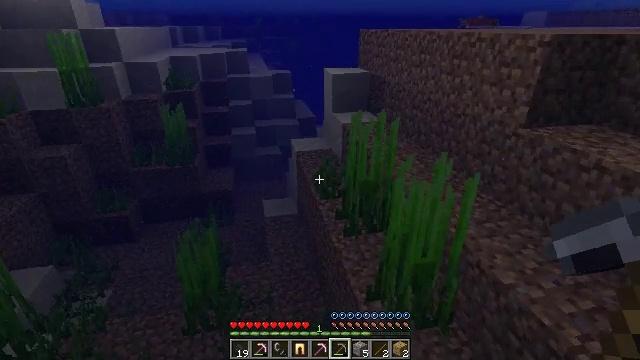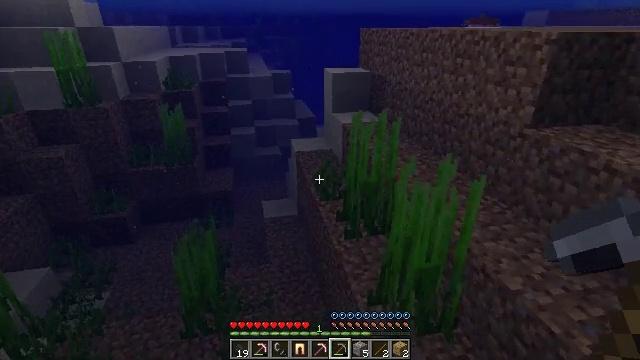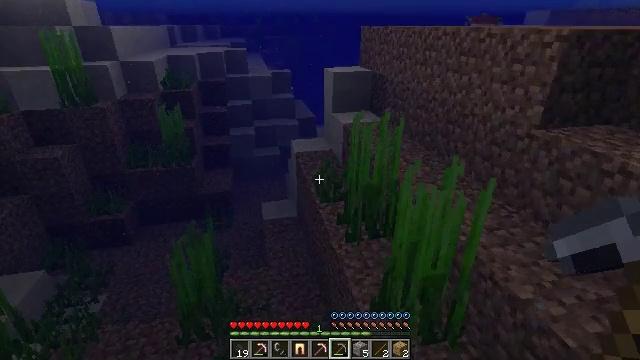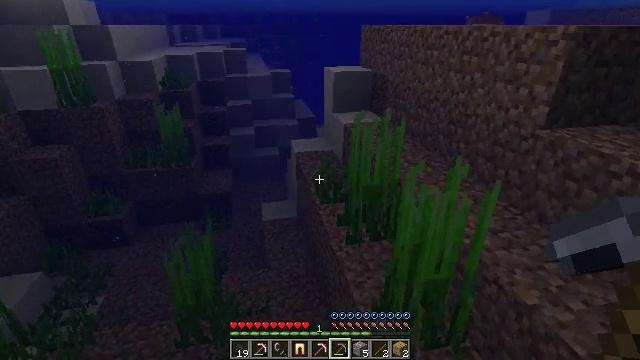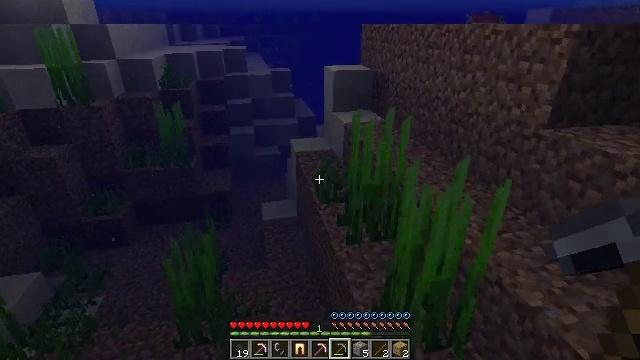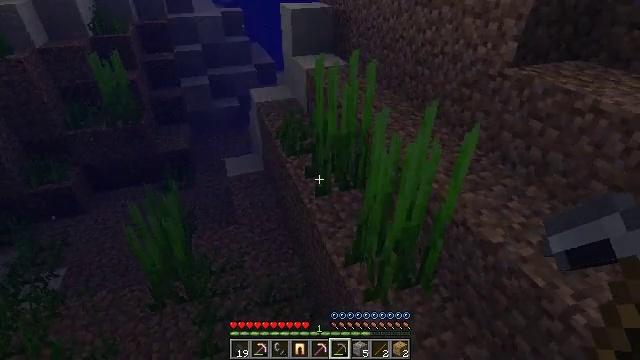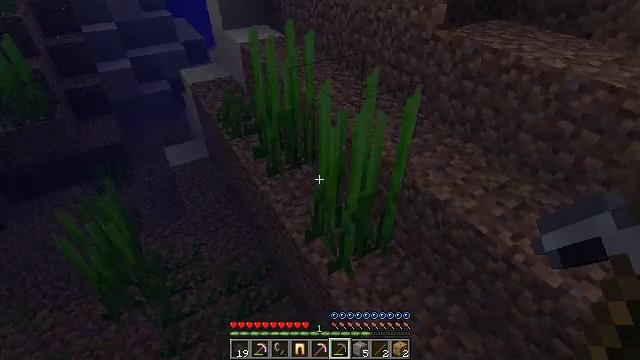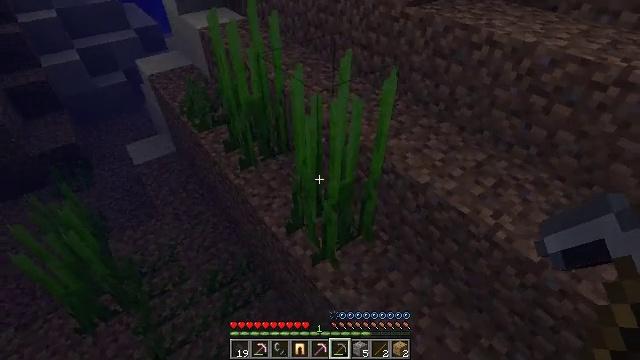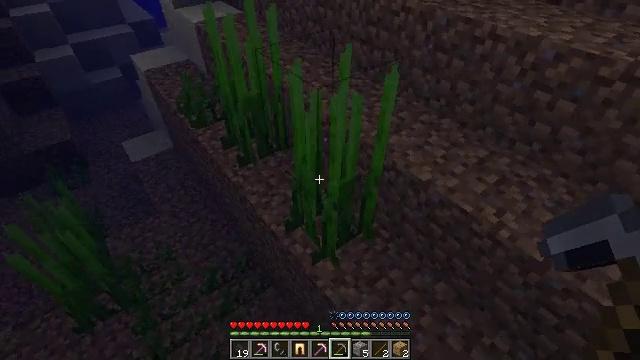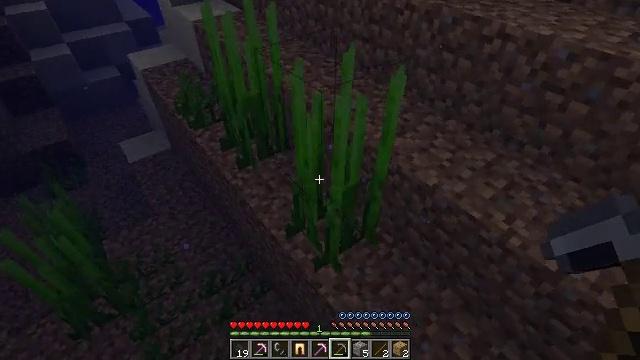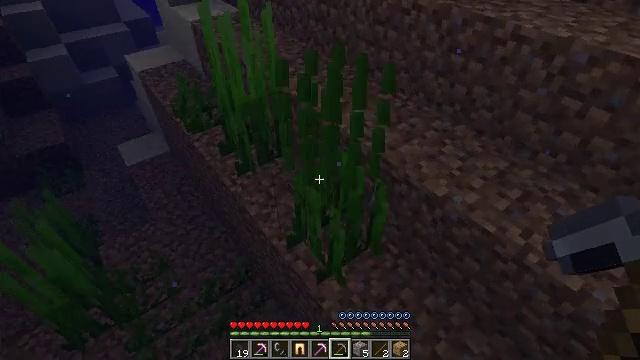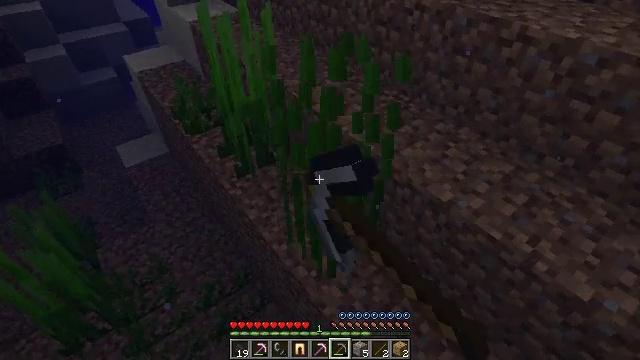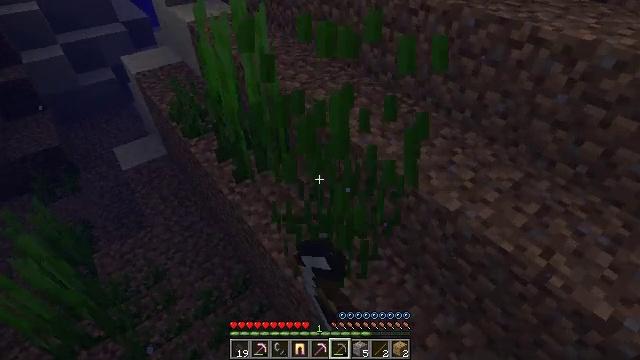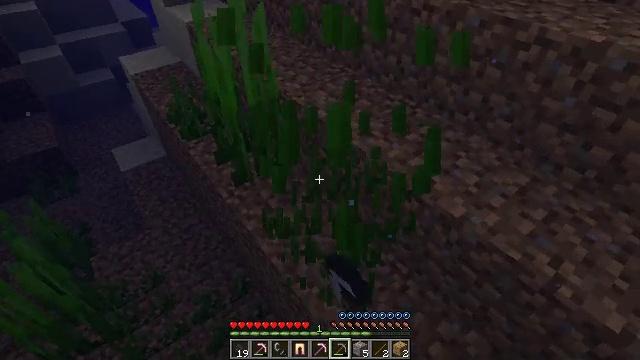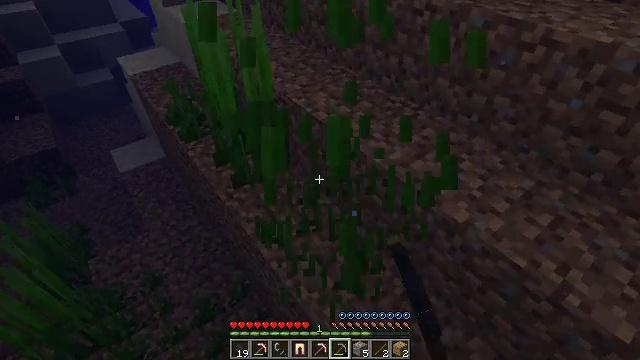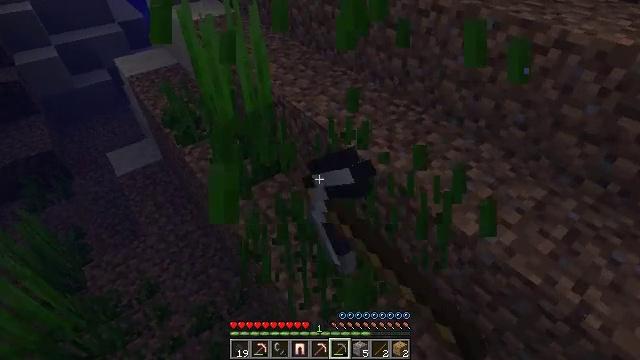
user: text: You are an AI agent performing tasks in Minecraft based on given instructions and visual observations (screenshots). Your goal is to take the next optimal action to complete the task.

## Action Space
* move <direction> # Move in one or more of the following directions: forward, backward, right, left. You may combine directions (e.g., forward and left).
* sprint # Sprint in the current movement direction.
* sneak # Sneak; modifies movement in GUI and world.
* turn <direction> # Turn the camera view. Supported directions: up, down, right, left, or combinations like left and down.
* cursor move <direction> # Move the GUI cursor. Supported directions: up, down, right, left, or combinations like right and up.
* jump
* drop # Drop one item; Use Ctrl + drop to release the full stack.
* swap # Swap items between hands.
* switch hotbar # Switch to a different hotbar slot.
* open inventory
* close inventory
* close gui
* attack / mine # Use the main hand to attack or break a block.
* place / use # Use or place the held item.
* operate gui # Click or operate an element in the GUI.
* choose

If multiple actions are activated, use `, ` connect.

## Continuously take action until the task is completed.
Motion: motion action
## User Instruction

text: Collect tall seagrass by holding left button.
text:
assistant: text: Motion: move forward
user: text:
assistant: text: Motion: move forward
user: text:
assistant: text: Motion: move forward
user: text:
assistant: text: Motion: move forward
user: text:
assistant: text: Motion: move forward, turn right and down
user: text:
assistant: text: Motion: move forward, turn right and down
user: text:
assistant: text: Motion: move forward, turn right and down
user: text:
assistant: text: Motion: move forward
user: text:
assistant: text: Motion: move forward
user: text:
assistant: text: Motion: move forward, attack / mine
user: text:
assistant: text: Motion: move forward, attack / mine
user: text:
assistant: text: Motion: move forward, attack / mine
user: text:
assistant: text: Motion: move forward, attack / mine
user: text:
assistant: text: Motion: move forward, attack / mine
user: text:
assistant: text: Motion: move forward, attack / mine
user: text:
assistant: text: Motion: move forward, attack / mine
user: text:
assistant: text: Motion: move forward, attack / mine
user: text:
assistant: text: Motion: move forward, attack / mine
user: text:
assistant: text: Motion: move forward, attack / mine
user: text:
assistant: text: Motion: move forward, attack / mine
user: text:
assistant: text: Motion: move forward, attack / mine
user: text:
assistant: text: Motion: move forward, turn left, attack / mine
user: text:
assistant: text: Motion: move forward, turn left and down
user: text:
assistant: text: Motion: move forward, turn left
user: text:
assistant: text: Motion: move forward
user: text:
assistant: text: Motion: move forward
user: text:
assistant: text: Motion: move forward
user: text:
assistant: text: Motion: move forward, turn left
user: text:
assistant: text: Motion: move forward, turn left
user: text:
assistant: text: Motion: move forward, turn left, attack / mine